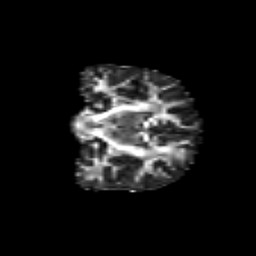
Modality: FA
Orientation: coronal
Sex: male
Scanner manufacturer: siemens
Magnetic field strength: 3 T
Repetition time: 5 s
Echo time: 0.071 s